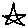
Label: star